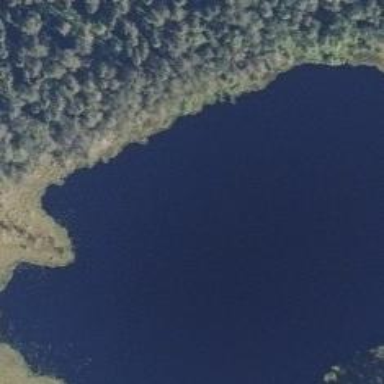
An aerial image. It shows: Pond surrounded by natural water.